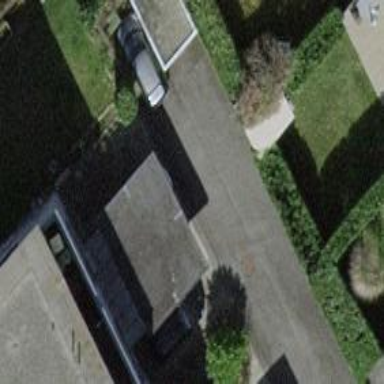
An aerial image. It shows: View of roof of building.